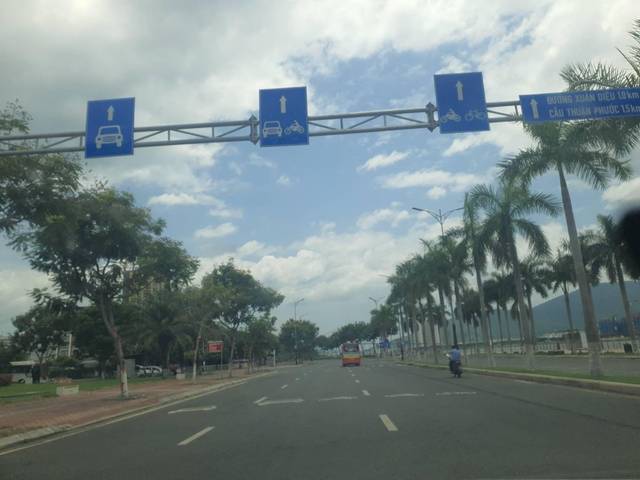
Region: Vietnam
Coordinates: 16.082, 108.224